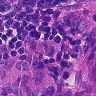
Metastatic tissue present: yes